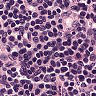
Metastatic tissue present: no